Field crop: maize
Growth stage: 2
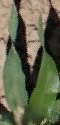
Species: maize